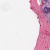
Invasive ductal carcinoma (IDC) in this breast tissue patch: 0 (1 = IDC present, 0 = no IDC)